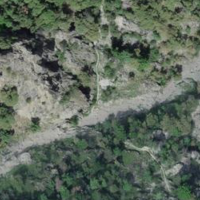
EUNIS habitat code: 44
Species observed at this site:
Lactuca perennis